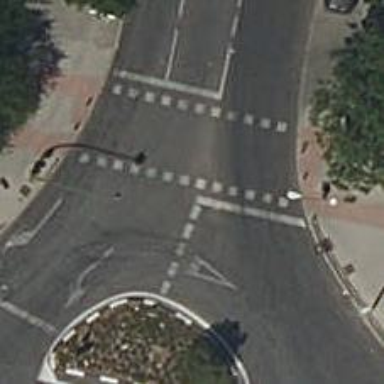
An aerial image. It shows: Road with traffic signals.